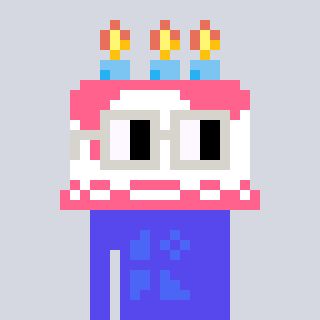
a pixel art character with square light gray glasses, a cake-shaped head and a computerblue-colored body on a cool background